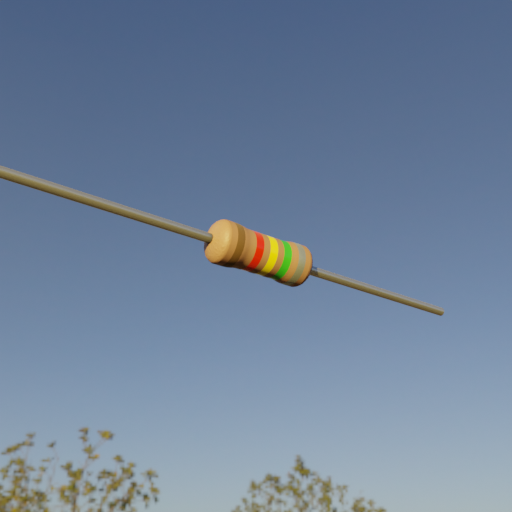
Resistor colour bands (in order): brown, red, yellow, green, silver